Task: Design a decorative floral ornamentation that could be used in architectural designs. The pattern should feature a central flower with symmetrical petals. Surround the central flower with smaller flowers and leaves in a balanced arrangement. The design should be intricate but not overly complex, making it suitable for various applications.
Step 1453:
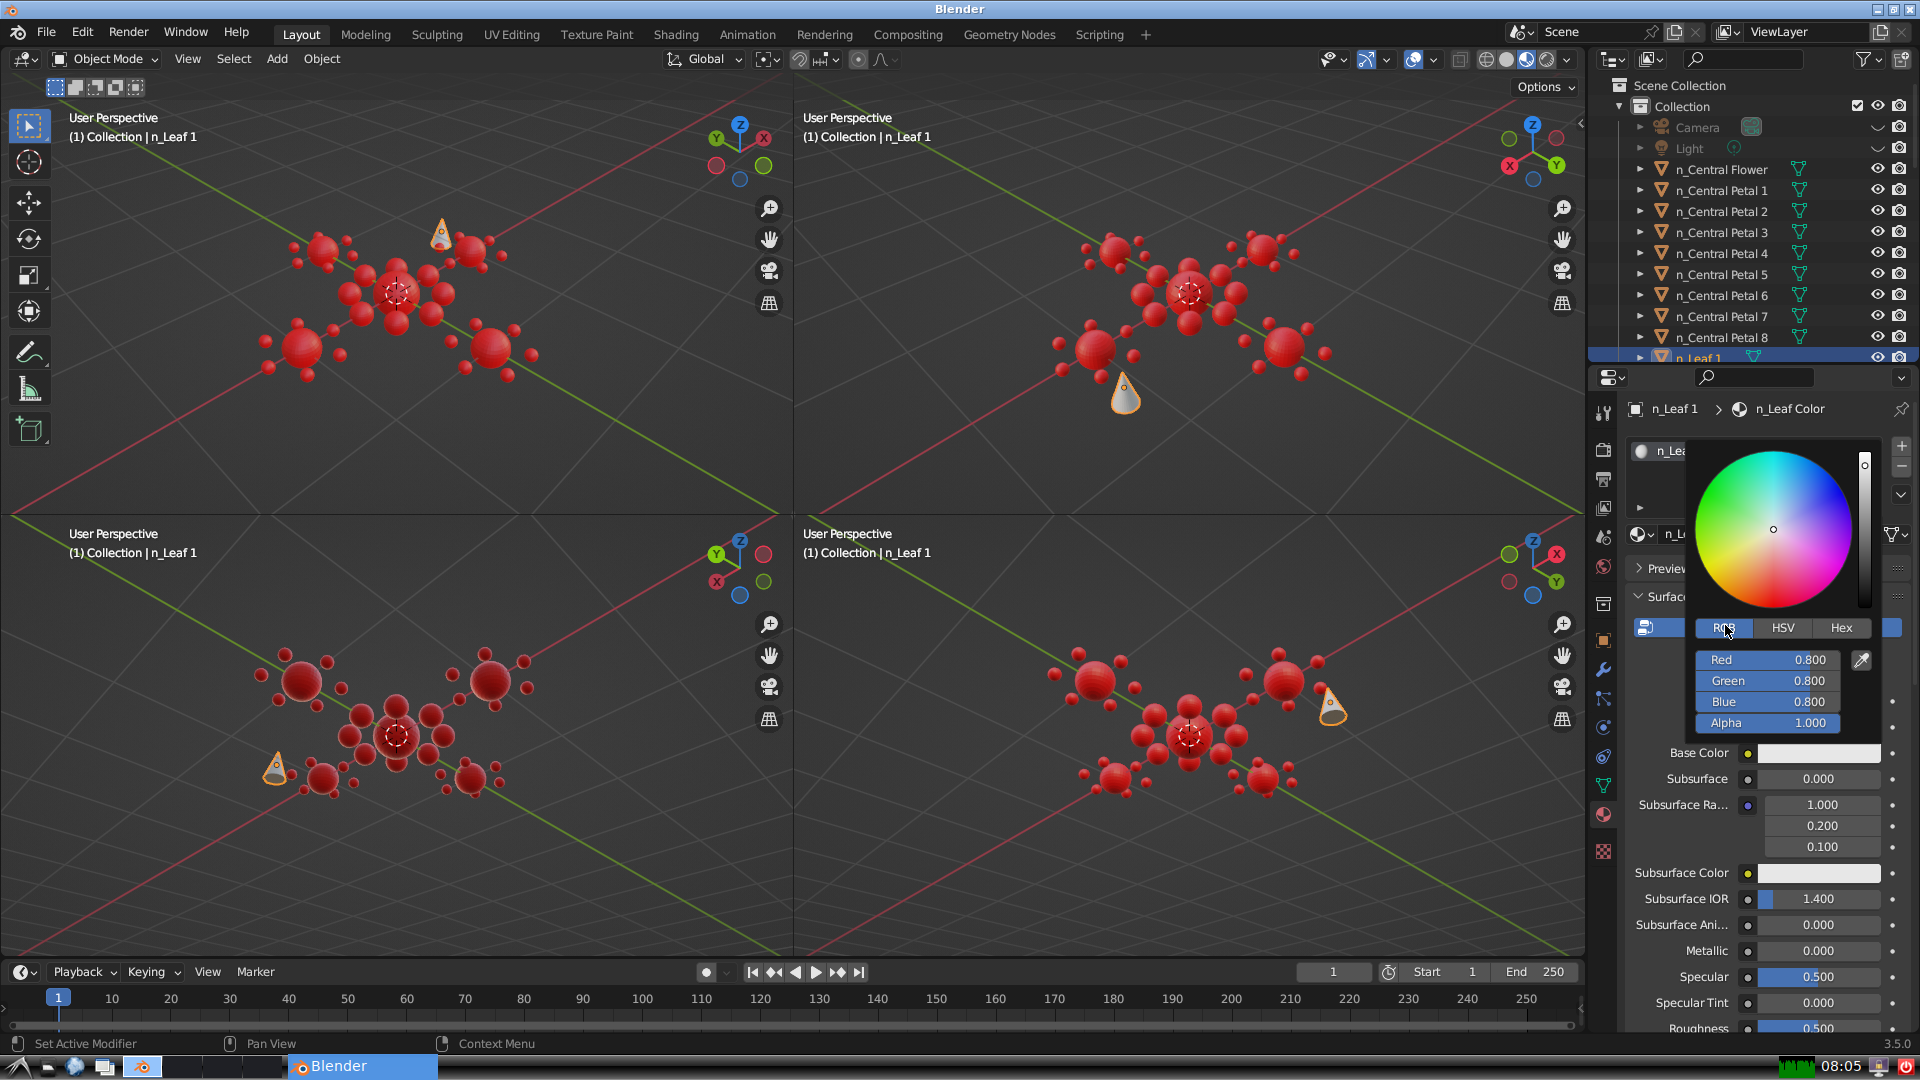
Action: click: no